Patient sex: M
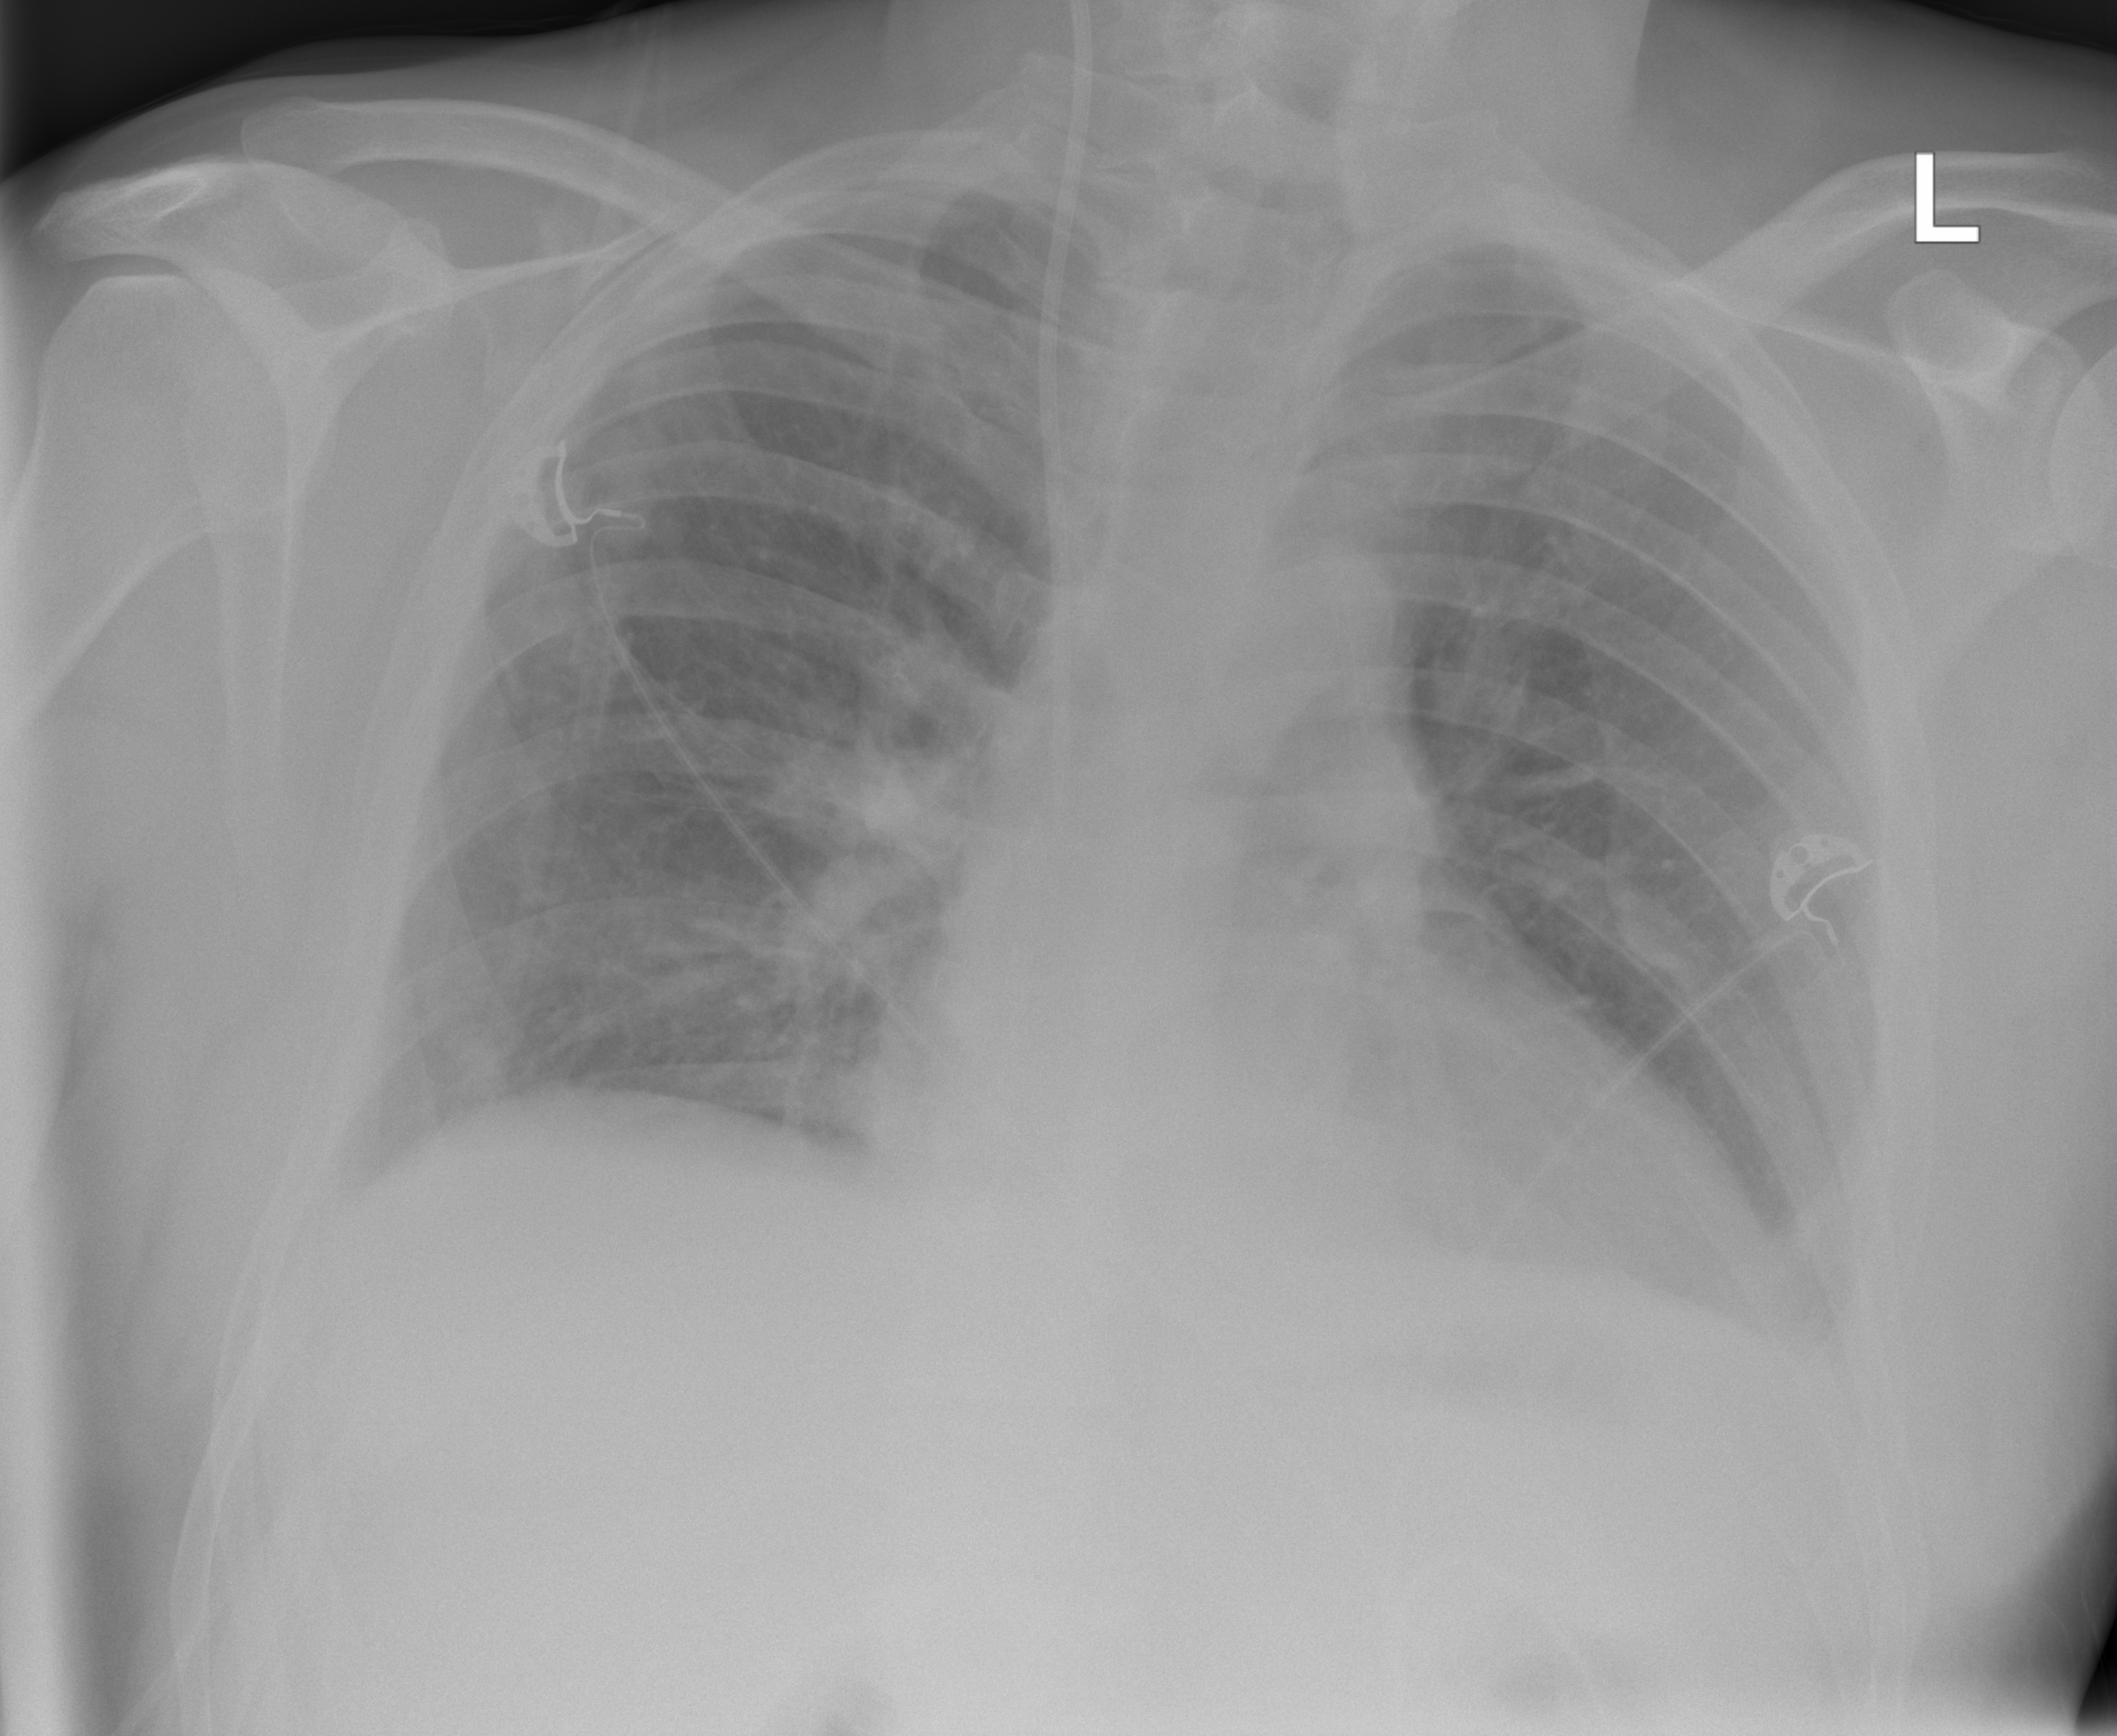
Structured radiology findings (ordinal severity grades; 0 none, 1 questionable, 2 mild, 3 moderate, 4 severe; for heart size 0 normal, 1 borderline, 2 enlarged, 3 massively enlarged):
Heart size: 1
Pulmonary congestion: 2
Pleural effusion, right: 0
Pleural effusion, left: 0
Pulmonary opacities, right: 0
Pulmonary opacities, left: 0
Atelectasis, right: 0
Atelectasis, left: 2